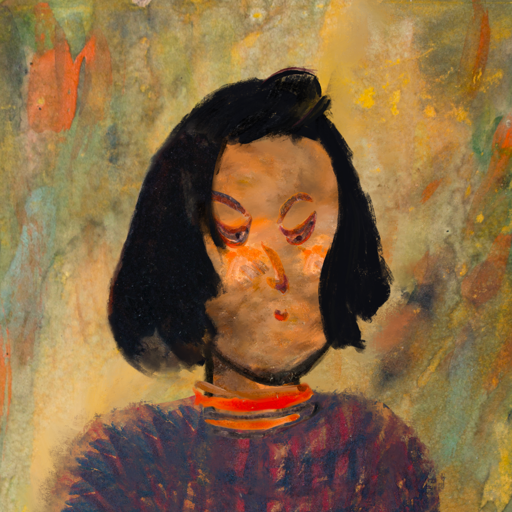
Background: Comrade, Head And Neck Side: Gypsy_Queen, Face Side: Hypocrite, Bust: In_The_Sun, Hair Side: Mosgoul, Head Accessory: Blank, Second Necklace: Blank, Necklace: Experience, Baby: Blank